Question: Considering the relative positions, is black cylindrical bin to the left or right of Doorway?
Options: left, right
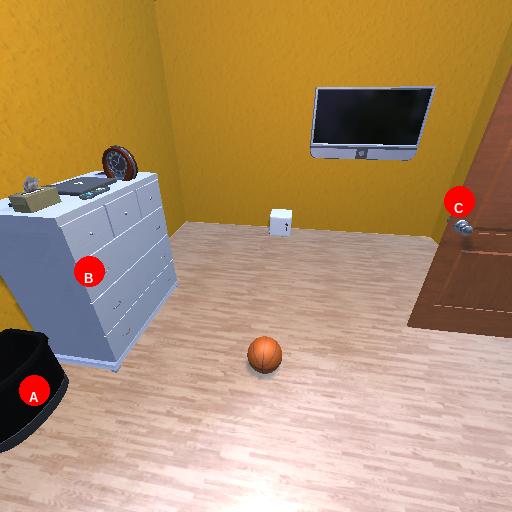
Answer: left